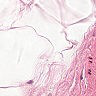
Metastatic tissue present: no